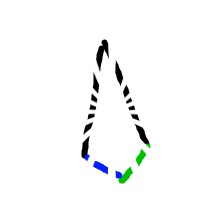
Shape: kite